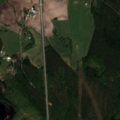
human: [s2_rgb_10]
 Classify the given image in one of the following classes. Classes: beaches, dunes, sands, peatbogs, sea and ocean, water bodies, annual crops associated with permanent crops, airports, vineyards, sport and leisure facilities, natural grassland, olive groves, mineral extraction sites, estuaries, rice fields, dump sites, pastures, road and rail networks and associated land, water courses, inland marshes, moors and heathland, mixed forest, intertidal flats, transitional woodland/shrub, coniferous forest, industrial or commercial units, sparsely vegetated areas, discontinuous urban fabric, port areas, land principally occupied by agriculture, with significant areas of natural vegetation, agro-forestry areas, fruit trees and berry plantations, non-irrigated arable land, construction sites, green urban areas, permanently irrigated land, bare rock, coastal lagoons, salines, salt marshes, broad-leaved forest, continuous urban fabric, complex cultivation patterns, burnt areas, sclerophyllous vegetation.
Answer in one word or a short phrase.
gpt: non-irrigated arable land, land principally occupied by agriculture, with significant areas of natural vegetation, coniferous forest, mixed forest, water bodies